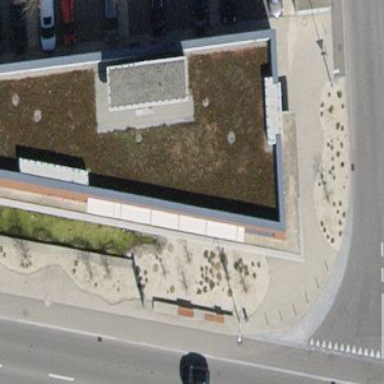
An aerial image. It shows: Commercial building that serves as bank.